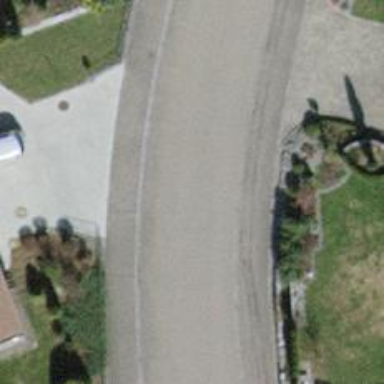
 and parallel on-street parking lanes on both sides."